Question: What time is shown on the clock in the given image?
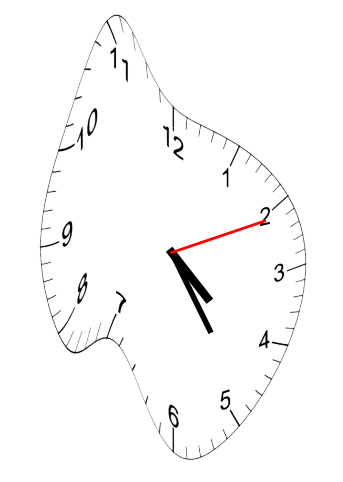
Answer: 04:24:11